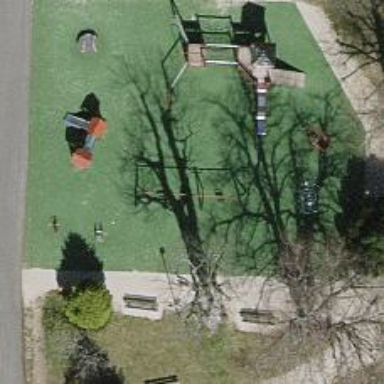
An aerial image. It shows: Playground featuring swings.